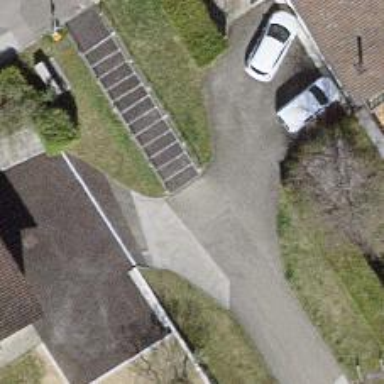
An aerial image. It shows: Road with steps.